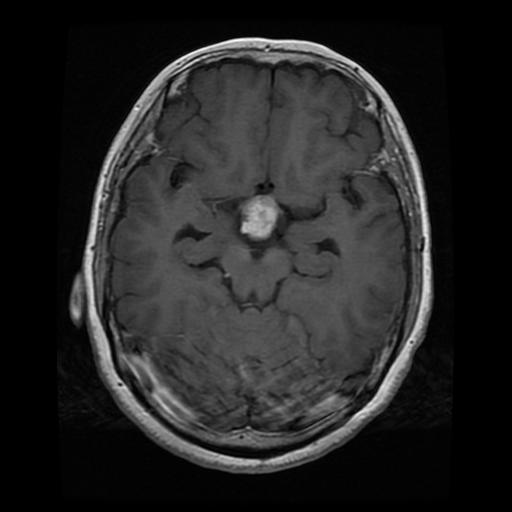
Label: pituitary